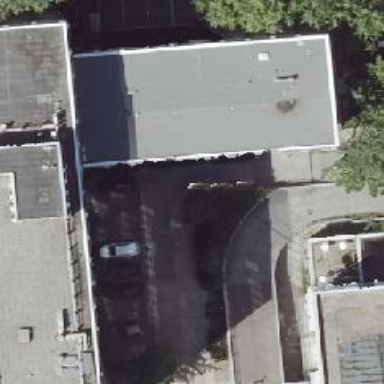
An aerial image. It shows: Flat-roofed university building.